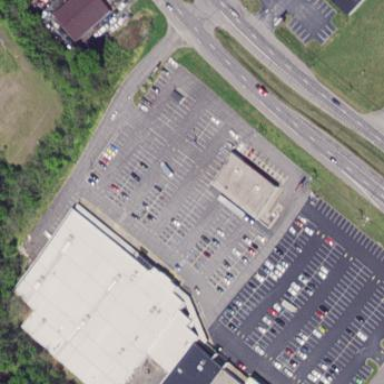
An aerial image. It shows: Retail building.